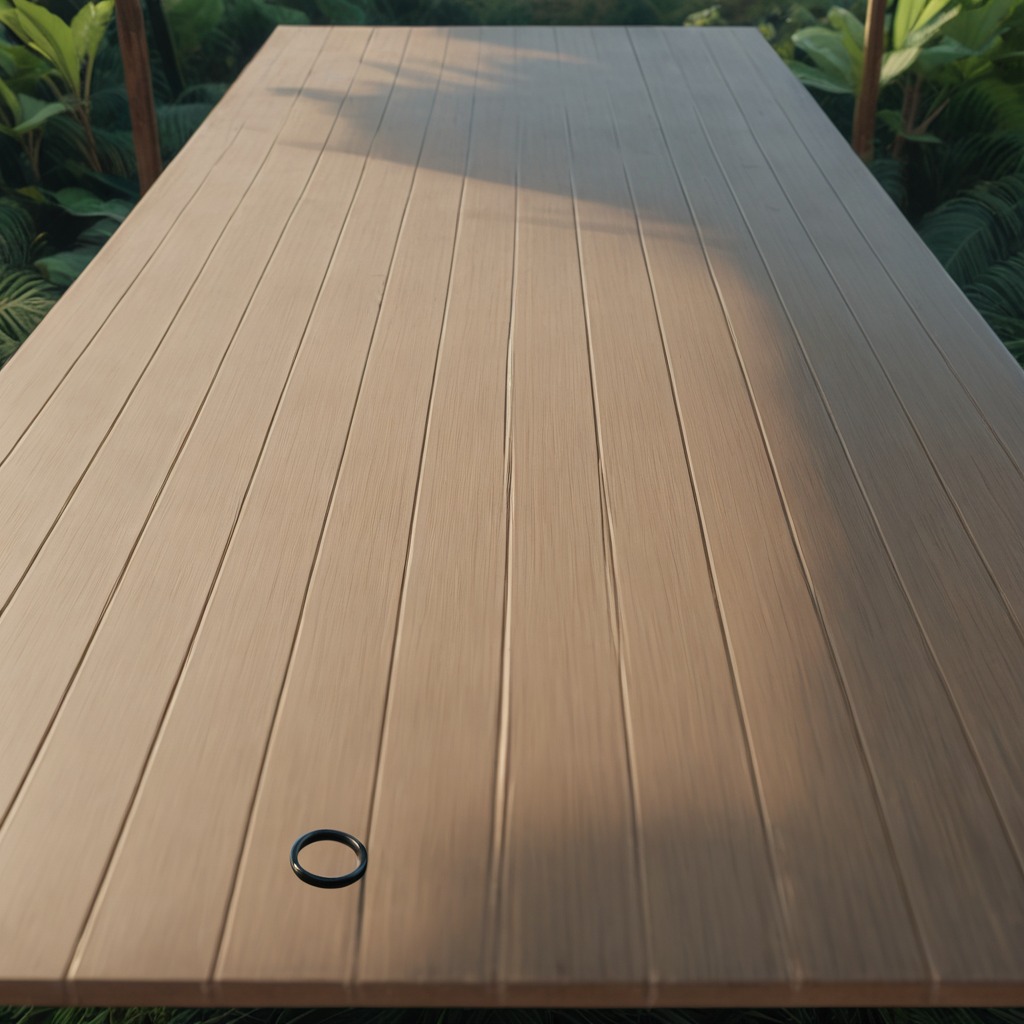
A rubber O-ring is lying on the wooden table inside a jungle field workshop tent.